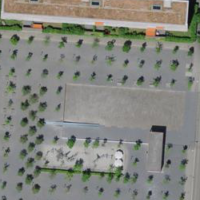
EUNIS habitat code: 53
Species observed at this site:
Carpinus betulus